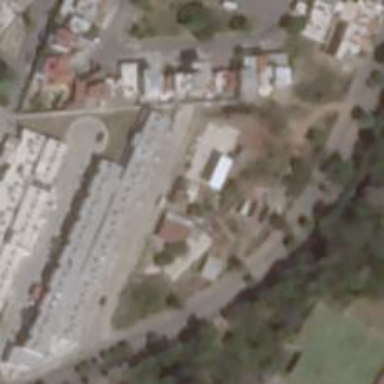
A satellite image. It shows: School.